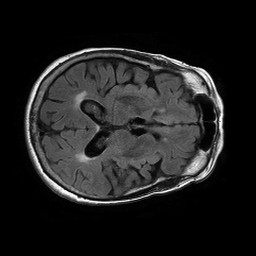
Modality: FLAIR
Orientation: axial
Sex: female
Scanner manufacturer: philips
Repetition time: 11 s
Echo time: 0.125 s